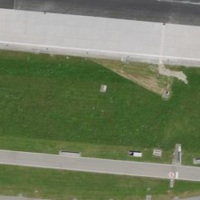
EUNIS habitat code: 57
Species observed at this site:
Passer domesticus
Columba livia